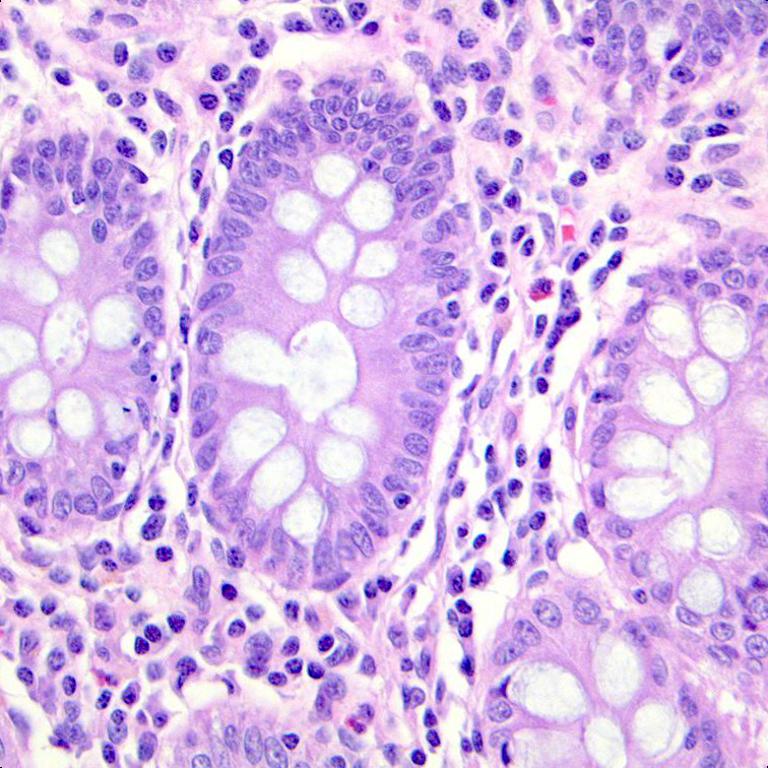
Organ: colon
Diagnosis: benign